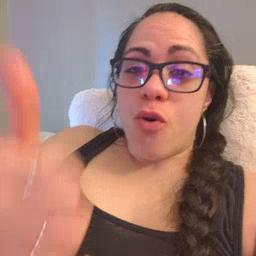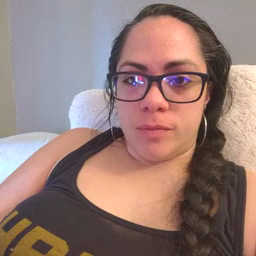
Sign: callonphone